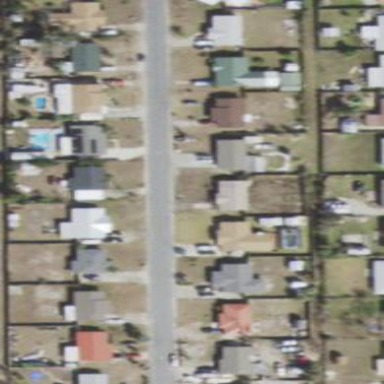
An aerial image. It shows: Residential area composed of single-family homes.